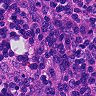
Metastatic tissue present: no